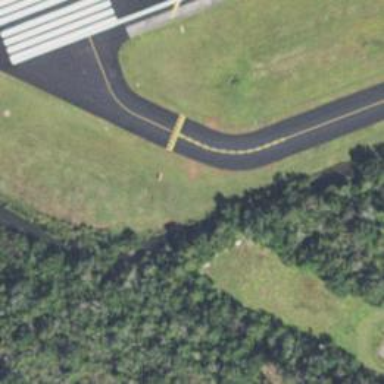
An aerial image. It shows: Image of taxiway at airport.